【题型】选择题　【知识点】向量　【难度】medium
如图，$\square ABCD$ 对角线 $AC$ 与 $BD$ 相交于点 $O$，如果 $\overrightarrow{AB} = \vec{m}$，$\overrightarrow{AD} = \vec{n}$，那么下列选项中，与向量 $\frac{1}{2}(\vec{m} + \vec{n})$ 相等的向量是（\quad）.

\vspace{0.5em}

A. $\overrightarrow{OA}$ \quad\quad B. $\overrightarrow{OB}$ \quad\quad C. $\overrightarrow{OC}$ \quad\quad D. $\overrightarrow{OD}$

\vspace{1em}
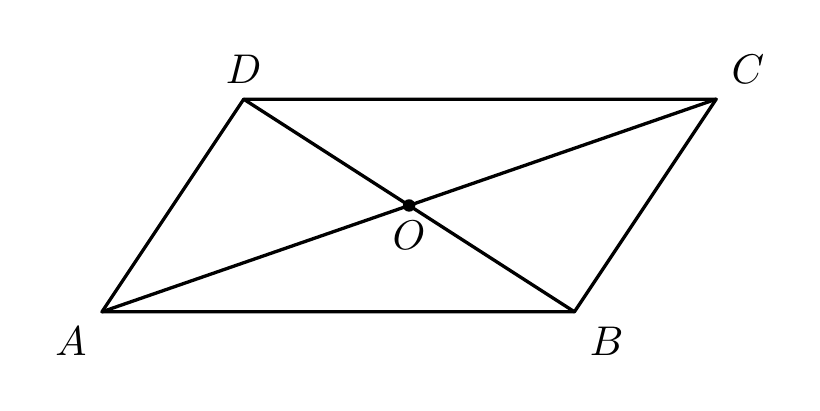
【解答】
【答案】C

【分析】由四边形 $ABCD$ 是平行四边形，根据平行四边形法则，可求得 $\overrightarrow{BC} = \overrightarrow{AD} = \vec{n}$，然后由三角形法则，求得 $\overrightarrow{AC}$ 与 $\overrightarrow{BD}$，继而求得答案。

【解析】$\because$ 四边形 $ABCD$ 是平行四边形，
\[
\therefore \overrightarrow{BC} = \overrightarrow{AD} = \vec{n},
\]
\[
\therefore \overrightarrow{AC} = \overrightarrow{AB} + \overrightarrow{BC} = \vec{m} + \vec{n},\quad \overrightarrow{BD} = \overrightarrow{AD} - \overrightarrow{AB} = \vec{n} - \vec{m},
\]
\[
\therefore \overrightarrow{OA} = -\frac{1}{2}\overrightarrow{AC} = -\frac{1}{2}(\vec{m} + \vec{n}),\quad \overrightarrow{OC} = \frac{1}{2}\overrightarrow{AC} = \frac{1}{2}(\vec{m} + \vec{n}),
\]
\[
\overrightarrow{OB} = -\frac{1}{2}\overrightarrow{BD} = -\frac{1}{2}(\vec{n} - \vec{m}),\quad \overrightarrow{OD} = \frac{1}{2}\overrightarrow{BD} = \frac{1}{2}(\vec{n} - \vec{m}).
\]

故选：C.

【点睛】此题考查了平面向量的知识以及平行四边形的性质。注意掌握三角形法则与平行四边形法则的应用是解此题的关键。